Question: I'm currently working on a Paint .NET-like application. I have mulitple types of layers which are implemented in C#. These layers are drawn into a .NET Graphics object that is provided by a WinForms user control - it is similar to the WPF canvas control. The layer base class has a Draw method that is implemented as follows:
'''
public void Draw(IntPtr hdc)
{
using (var graphics = Graphics.FromInternalHDC(hdc)
{
// First: Setup rendering settings like SmoothingMode, TextRenderingHint, ...
// Layer specific drawing code goes here...
}
}
'''
For performance and decompiling issues I'm doing the composition of the layers in a mixed mode assembly since I'm also applying effects like bevel or drop shadow. The wrapper, of course written in C++/CLI, gets directly called from the canvas control and forwards the metadata of each layer and the target Graphics object (Graphics object from my C# written canvas user control) to a native C++ class.
C++/CLI Wrapper:
'''
public ref class RendererWrapper
{
public:
void Render(IEnumerable<Layer^>^ layersToDraw, Graphics^ targetGraphics)
{
// 1) For each layer get metadata (position, size AND Draw delegate)
// 2) Send layer metadata to native renderer
// 3) Call native renderer Render(targetGraphics.GetHDC()) method
// 4) Release targetGraphics HDC
};
}
'''
Native C++ Renderer:
'''
class NativeRenderer
{
void NativeRenderer::Render(vector<LayerMetaData> metaDataVector, HDC targetGraphicsHDC)
{
Graphics graphics(targetGraphicsHDC);
// Setup rendering settings (SmoothingMode, TextRenderingHint, ...)
for each metaData in metaDataVector
{
// Create bitmap and graphics for current layer
Bitmap* layerBitmap = new Bitmap(metaData.Width, metaData.Height, Format32bppArgb);
Graphics* layerGraphics = new Graphics(layerBitmap);
// Now the interesting interop part
// Get HDC from layerGraphics
HDC lgHDC = layerGraphics->GetHDC();
// Call metaData.Delegate and pass the layerGraphics HDC to C#
// By this call we are ending up in the Draw method of the C# Layer object
metaData.layerDrawDelegate(lgHDC);
// Releasing HDC - leaving interop...
layerGraphics->ReleaseHDC(lgHDC);
// Apply bevel/shadow effects
// Do some other fancy stuff
graphics.DrawImage(layerBitmap, metaData.X, metaData.Y, metaData.Width, metaData.Height);
}
}
}
'''
So far so good. The above code works nearly as expected, but...
The only thing is that my current implementation is lacking of anti aliasing and semi transparency when rendering PNG with shadows for example. So I just have only 2 values for the Alpha channel: Transparent or full visible Color at 255. This side effect makes drawing PNGs with alpha channel and fonts looking very ugly. I cannot get the same smooth and nice semi transparent anti aliasing any more like before when I worked with pure C# code.
BUT: When drawing a string in the native Graphics object directly,
'''
layerGraphics->DrawString(...);
'''
anti aliasing and semi transparency are back for good. So the problem is only evident when passing the Graphics HDC to .NET.
Is there any solution/workaround for this problem? I've tried to create the Bitmap directly in the C# Layer class and return the IntPtr for the HBITMAP to the native code. This approach is working, but in this case I have another problem since I cannot find a perfect solution for converting HBITMAP to GDI+ Bitmap with alpha channel (white pixel noise is surrounding the edges when drawing fonts).
Thanks for your input! :)
Attached you'll find a demo solution here: <URL>
In this demo solution I'm testing 3 different rendering methods (all implemented in NativeRenderer.cpp), while the FIRST ONE shows the described problems:

1) - Creates a new bitmap in C++, creates a new Graphics object in C++, calls the C# drawing code by passing the C++ Graphics object HDC -
Drawing directly from C++ works via the created bitmap too
2) - Creates a new Graphics object from C# Graphics handle in C++
, calls the C# drawing code by passing the C++ Graphics object HDC -
3) - Creates a new Graphics object from C# Graphics handle in C++, draws the text directly in C++ -
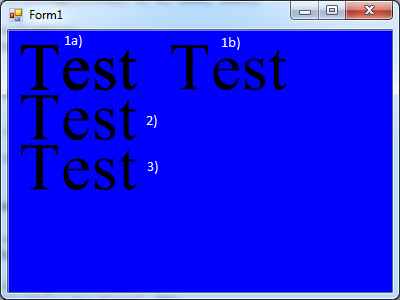
Answer: I've ended up creating the Bitmap in C# and passing the object to C++/CLI. As already mentioned by Hans and Vincent you have to avoid GetHDC. So my workaround reads in pseudo code as follows:
'''
public Bitmap Draw()
{
var bitmap = new Bitmap(Width, Height, PixelFormat.Format32bppArgb);
using (var graphics = Graphics.FromBitmap(bitmap)
{
// First: Setup rendering settings like SmoothingMode, TextRenderingHint, ...
// Layer specific drawing code goes here...
}
return bitmap;
}
'''
'''
void NativeRenderer::RenderFromBitmapCSharp(System::Drawing::Bitmap^ bitmap)
{
// Create and lock empty native bitmap
Bitmap *gdiBitmap = new Bitmap(bitmap->Width, bitmap->Height, PixelFormat32bppARGB);
Rect rect(0, 0, bitmap->Width, bitmap->Height);
BitmapData bitmapData;
gdiBitmap->LockBits(&rect, Gdiplus::ImageLockModeRead | Gdiplus::ImageLockModeWrite, PixelFormat32bppARGB, &bitmapData);
// Lock managed bitmap
System::Drawing::Rectangle rectangle(0, 0, bitmap->Width, bitmap->Height);
System::Drawing::Imaging::BitmapData^ pBitmapData = bitmap->LockBits(rectangle, System::Drawing::Imaging::ImageLockMode::ReadOnly, System::Drawing::Imaging::PixelFormat::Format32bppArgb);
// Copy from managed to unmanaged bitmap
::memcpy(bitmapData.Scan0, pBitmapData->Scan0.ToPointer(), bitmap->Width * bitmap->Height * 4);
bitmap->UnlockBits(pBitmapData);
gdiBitmap->UnlockBits(&bitmapData);
// Draw it
_graphics->DrawImage(gdiBitmap, 0, 0, bitmap->Width, bitmap->Height);
}
'''
Hope that is helpful to others - have not found any code snippet on the web which actually does converting managed to unmanaged GDI+ Bitmap.
Thank you all for your comments.
Cheers,
P